Aerial crown-view tile of a tropical tree (Barro Colorado Island, Panama), acquired 20241216:
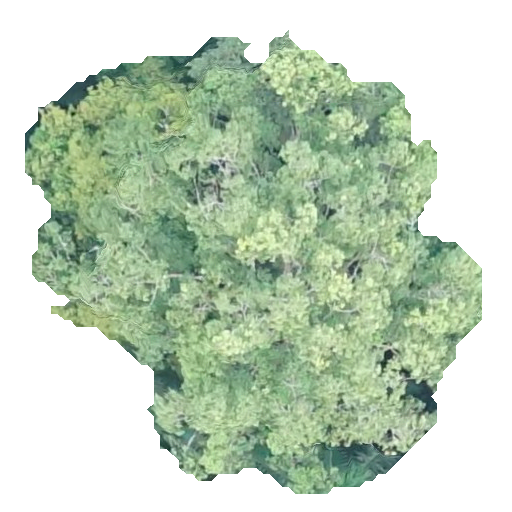
Species: Ocotea leptobotra
GBIF accepted scientific name: Ocotea leptobotra
Crown area: 211.278 m²